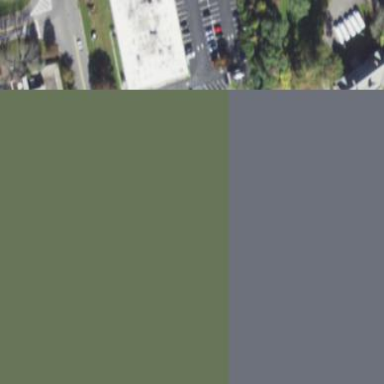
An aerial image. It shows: Commercial building.